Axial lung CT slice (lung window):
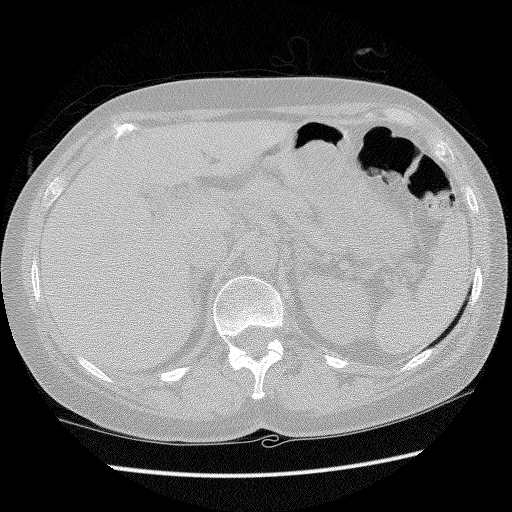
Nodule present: no